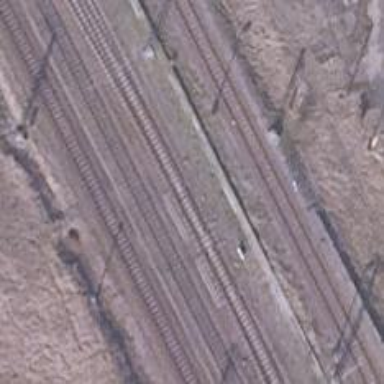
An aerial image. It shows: Railway switch with the turnout side on the left.